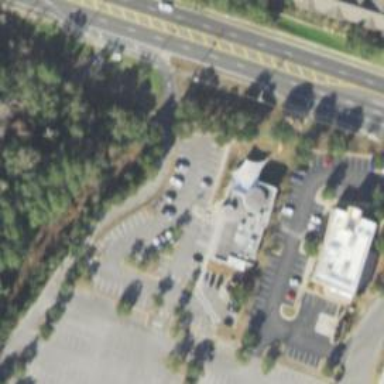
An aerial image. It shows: Parking space.